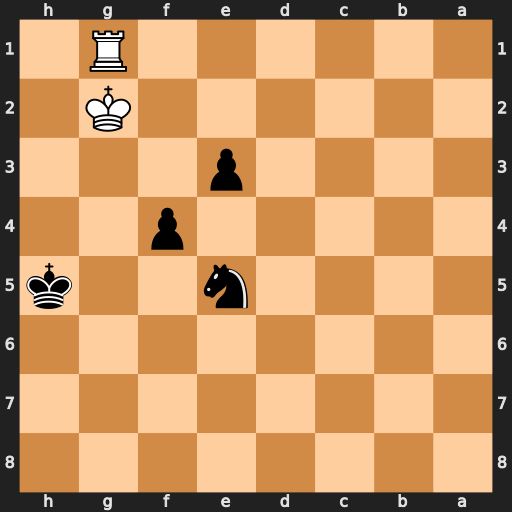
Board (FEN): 8/8/8/4n2k/5p2/4p3/6K1/6R1
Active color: b
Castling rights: -
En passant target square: -
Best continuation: Kh4 Kf1 f3 Rg8 e2+